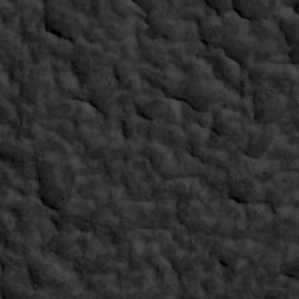
Label: non_frost